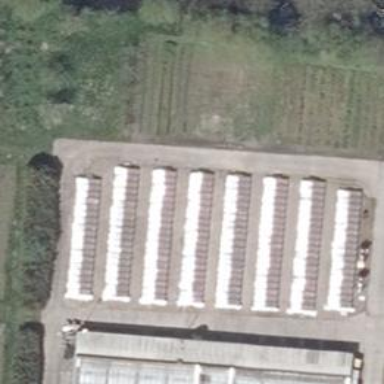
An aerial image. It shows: Plant nursery.